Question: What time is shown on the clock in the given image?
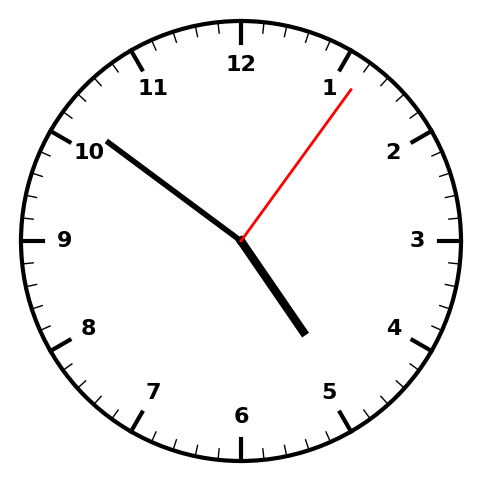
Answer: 04:51:06